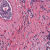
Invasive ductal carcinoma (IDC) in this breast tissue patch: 1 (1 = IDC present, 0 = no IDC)